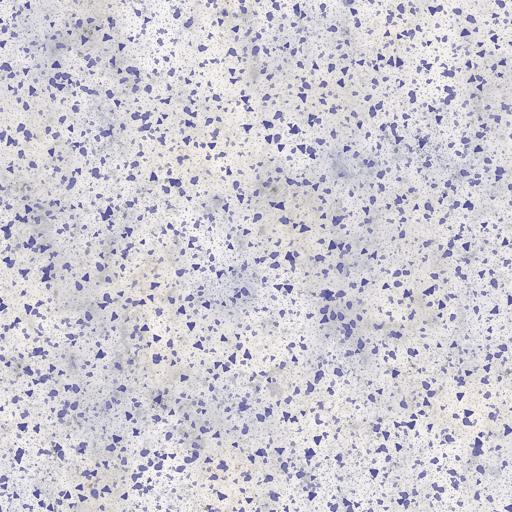
Tags: antique blue clean floor stone terrazzo white